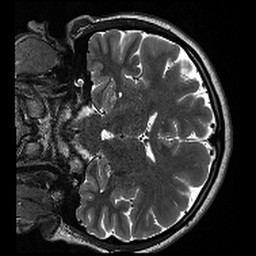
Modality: T2w
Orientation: coronal
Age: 21
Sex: female
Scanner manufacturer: siemens
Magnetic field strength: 3 T
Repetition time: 13.15 s
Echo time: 0.082 s